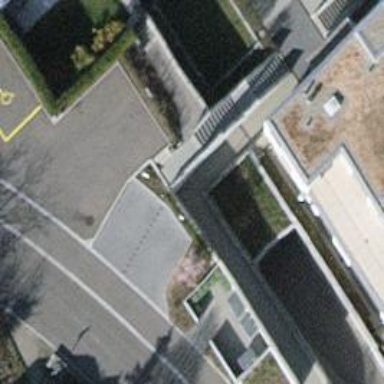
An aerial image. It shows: Road with steps.